Question: Is there a way to scale a report to fit in the printable area? Like Adobe Reader. My reports are in A4 size, but they're to close too the page borders. I bought a new printer, and the printable area is smaller than the old one, and there are some cuts in the report.
I didn't change the paper size or whatever, just the printer.
Here is an image of what's happening:
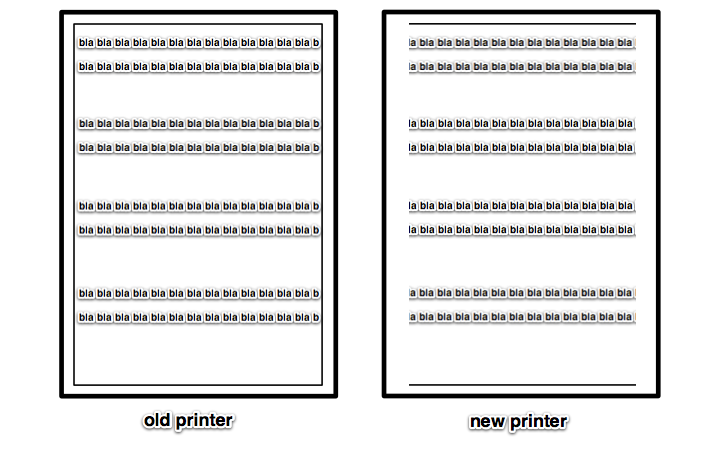
Answer: A few ideas:
- - -